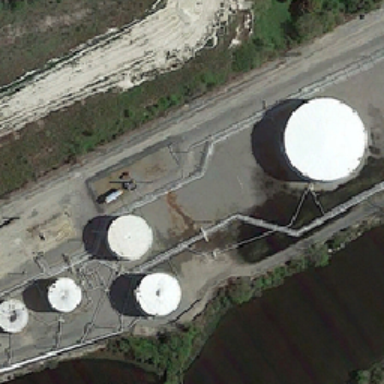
The biggest white columnar tank is connected to the four small white columnar tanks by pipes .